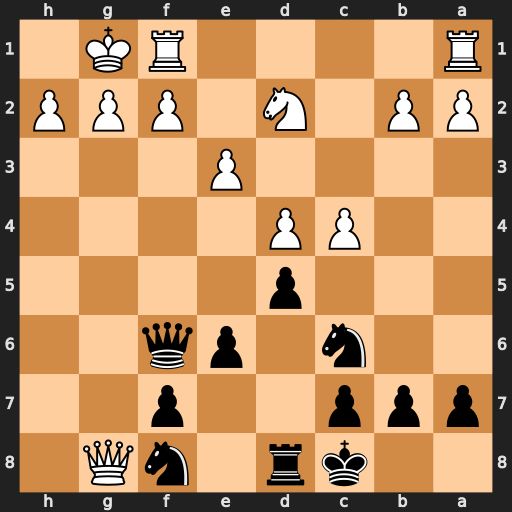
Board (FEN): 2kr1nQ1/ppp2p2/2n1pq2/3p4/2PP4/4P3/PP1N1PPP/R4RK1
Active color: b
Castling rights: -
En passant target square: -
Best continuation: Ng6 Qh7 Rh8